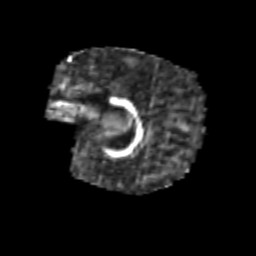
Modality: FA
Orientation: sagittal
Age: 6
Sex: female
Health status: healthy